Question: I have made a UIImagePickerController with a custom overlay view in order to enhance the interface and it's working great the first time I load it, it's perfect.
The problem is that if I dismiss it and then shows it again I have a strange bug. the camera view and the overlay appear behind the NavBar and the TabBar of the previous view controller.
I have try different ways of implementing this but I can't get this bug solved.
Here is how I call my UIImagePickerController. It's inspired by <URL>.
'''
[self.cameraOverlayViewController setupImagePicker:UIImagePickerControllerSourceTypeCamera];
[self presentModalViewController:self.cameraOverlayViewController.imagePickerController animated:YES];
'''
Once my picture taken, I dismiss the UIImagePickerController:
'''
[self dismissModalViewControllerAnimated:YES];
'''
Definitly nothing special in the way of implementing it.
And here 2 screenshots:

And now taken at second launch:
<URL>
Thanks for your answers !
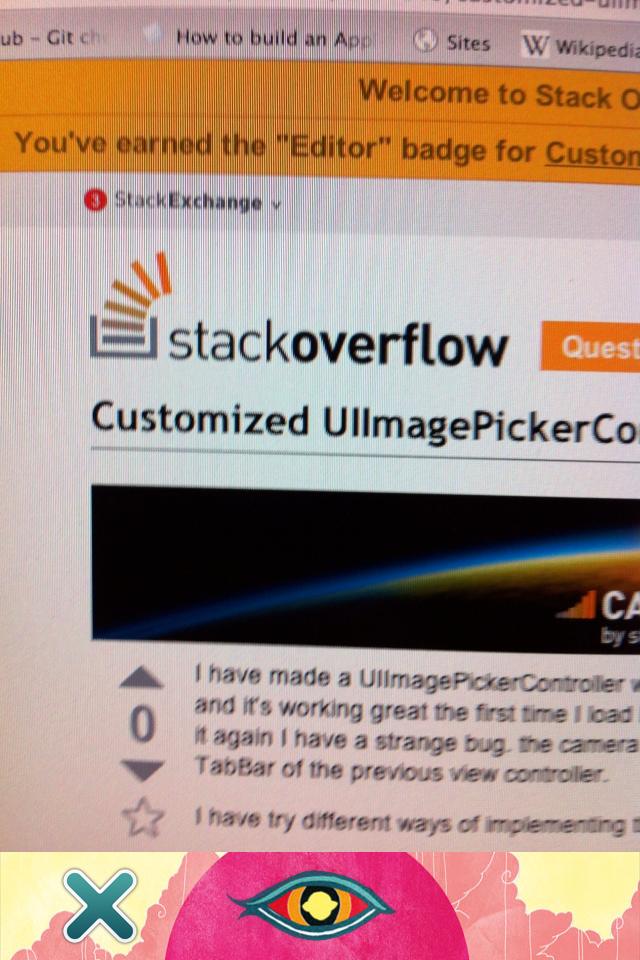
Answer: Thanks for your help Peko but it was not that.
After hours trying stuff, I found out that I needed to launch the UIImagePickerController from the root controller.
This is maybe because I'm using TTNavigator from the Three20 library.
So in my case to have this working:
'''
[[TTNavigator navigator].rootViewController presentModalViewController:self.cameraOverlayViewController.imagePickerController animated:YES];
'''
instead of:
'''
[self presentModalViewController:self.cameraOverlayViewController.imagePickerController animated:YES];
'''
same thing for dismissModalViewControllerAnimated:
'''
[[TTNavigator navigator].rootViewController dismissModalViewControllerAnimated:YES];
'''